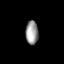
Tissue: prostate
Cell type: T cells
Senescence score: 0.3516
Nuclear area (px): 296
Mean DAPI intensity: 151.916